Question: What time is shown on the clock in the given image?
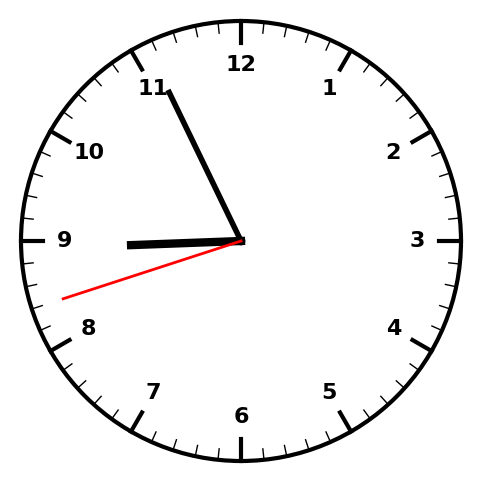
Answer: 08:55:42